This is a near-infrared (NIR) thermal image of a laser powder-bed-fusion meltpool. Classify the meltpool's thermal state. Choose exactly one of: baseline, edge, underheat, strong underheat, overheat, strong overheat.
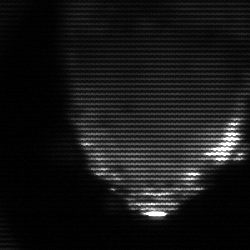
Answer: edge